Aerial crown-view tile of a tropical tree (Barro Colorado Island, Panama), acquired 20250124:
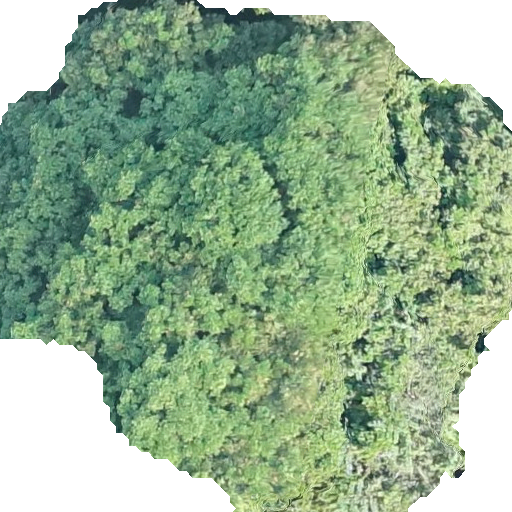
Species: Prioria copaifera
GBIF accepted scientific name: Prioria copaifera
Crown area: 332.218 m²